Question: I am in the process of creating a stored procedure. This stored procedure runs local as well as external stored procedures. For simplicity, I'll call the local server '[LOCAL]' and the remote server '[REMOTE]'.
Here's a simple topology:

'''
USE [LOCAL]
GO
SET ANSI_NULLS ON
GO
SET QUOTED_IDENTIFIER ON
GO
ALTER PROCEDURE [dbo].[monthlyRollUp]
AS
SET NOCOUNT, XACT_ABORT ON
BEGIN TRY
EXEC [REOMTE].[DB].[table].[sp]
--This transaction should only begin if the remote procedure does not fail
BEGIN TRAN
EXEC [LOCAL].[DB].[table].[sp1]
COMMIT
BEGIN TRAN
EXEC [LOCAL].[DB].[table].[sp2]
COMMIT
BEGIN TRAN
EXEC [LOCAL].[DB].[table].[sp3]
COMMIT
BEGIN TRAN
EXEC [LOCAL].[DB].[table].[sp4]
COMMIT
END TRY
BEGIN CATCH
-- Insert error into log table
INSERT INTO [dbo].[log_table] (stamp, errorNumber,
errorSeverity, errorState, errorProcedure, errorLine, errorMessage)
SELECT GETDATE(), ERROR_NUMBER(), ERROR_SEVERITY(), ERROR_STATE(), ERROR_PROCEDURE(),
ERROR_LINE(), ERROR_MESSAGE()
END CATCH
GO
'''
When using a transaction on the remote procedure, it throws this error:
> OLE DB provider ... returned message "The partner transaction manager has disabled its support for remote/network transactions.".
I get that I'm unable to run a transaction locally for a remote procedure.
How can I ensure that the this procedure will exit and rollback if any part of the procedure fails?
-
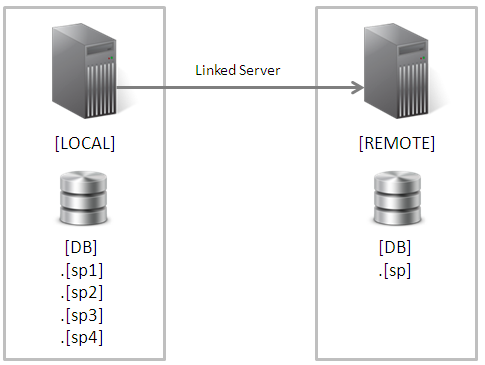
Answer: IMO easiest way is to
- - -
I also fail to understand the reason behind multiple BEGIN TRANS / COMMIT in the local proc. I mean if this is month end rollup, shuldn't this be one big transaction rather than a bunch of small? Otherwise your trans 1 and 2 may commit successfully, but 3 will fail and that's that.
Names are made up ofc:
'''
CREATE PROC [remote].db.REMOTE_PROC (
@return_value int output
)
AS
BEGIN
SET XACT_ABORT ON;
BEGIN TRY
BEGIN TRANS
... do stuff ...
set @return_value = 1;
COMMIT;
END TRY
BEGIN CATCH
set @return_value = 0;
END CATCH
END
'''
and the local proc
'''
CREATE PROC [local].db.[monthlyRollUp] AS
BEGIN
SET XACT_ABORT ON;
declare @ret int;
EXECUTE [remote].dbo.REMOTE_PROC @return_value = @ret OUTPUT;
IF @ret = 0
PRINT 'ERROR :('
RETURN
END IF
BEGIN TRANS
-- one big transaction here
EXEC [LOCAL].[DB].[table].[sp1];
EXEC [LOCAL].[DB].[table].[sp2];
EXEC [LOCAL].[DB].[table].[sp3];
EXEC [LOCAL].[DB].[table].[sp4];
COMMIT;
END;
'''
afair [remote].dbo.REMOTE_PROC runs its own transaction space, and returns 1 if successful. Local proc, checks the return value and decides whether to proceed or not.
sp1 sp2 sp3 and sp4 are all running in one single transactions, as having multiple transactions for each of them does not really make much sense to me.